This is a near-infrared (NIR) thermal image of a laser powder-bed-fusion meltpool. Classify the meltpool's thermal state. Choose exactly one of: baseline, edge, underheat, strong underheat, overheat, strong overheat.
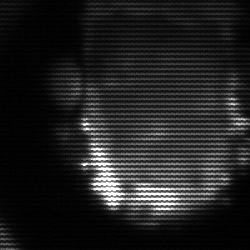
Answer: baseline